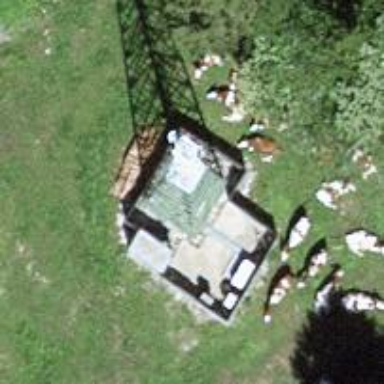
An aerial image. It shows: Man-made mast used for communication purposes.